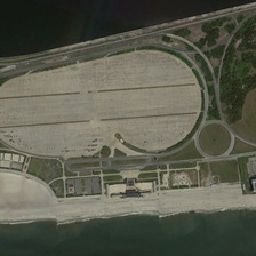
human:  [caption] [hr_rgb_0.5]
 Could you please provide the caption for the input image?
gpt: Several houses have been built on the square.

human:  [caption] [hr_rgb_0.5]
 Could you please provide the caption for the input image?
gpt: Many houses are built on the square.

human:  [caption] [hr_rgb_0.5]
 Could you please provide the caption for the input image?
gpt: Several houses have been built on the square.

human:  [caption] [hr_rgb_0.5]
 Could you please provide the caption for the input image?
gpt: several houses were built in the square.

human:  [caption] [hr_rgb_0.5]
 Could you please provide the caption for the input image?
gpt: Several houses have been built on the square.